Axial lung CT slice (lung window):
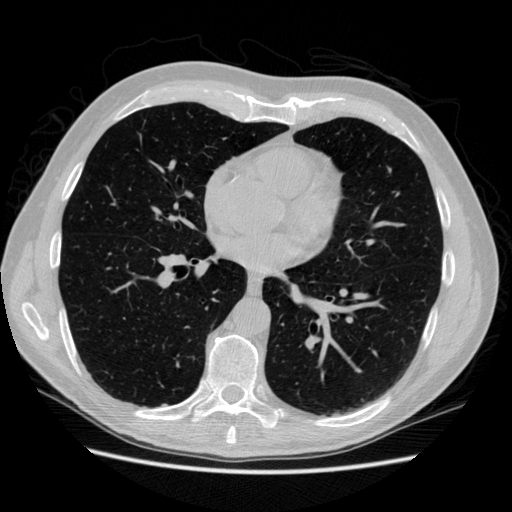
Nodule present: no